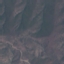
Land use / land cover: HerbaceousVegetation